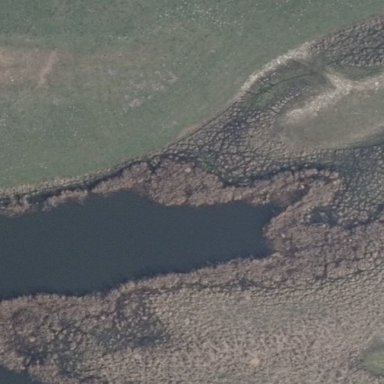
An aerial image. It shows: Wetland area dominated by reedbeds.